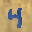
Label: 4